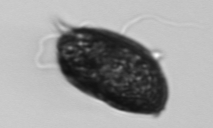
Label: Prorocentrum_micans